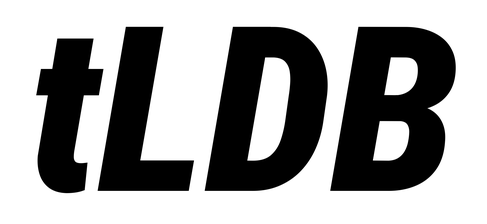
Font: Roboto-Italic_Condensed_Black_Italic